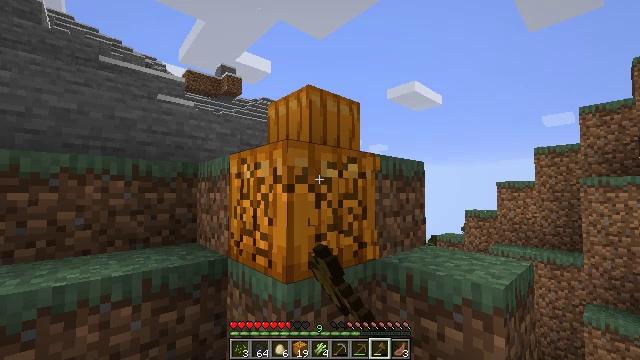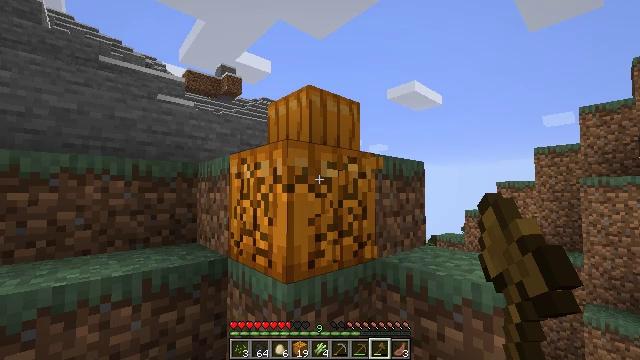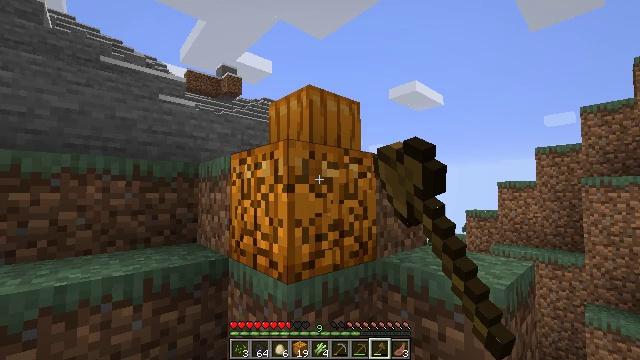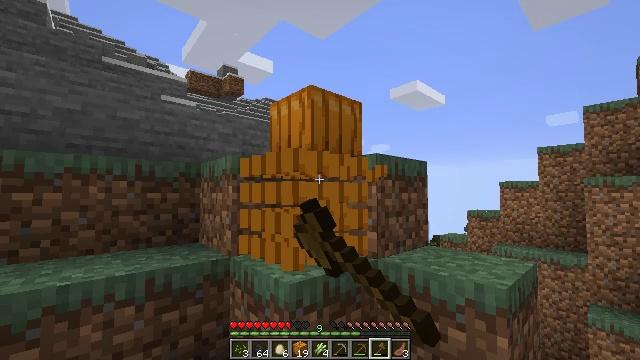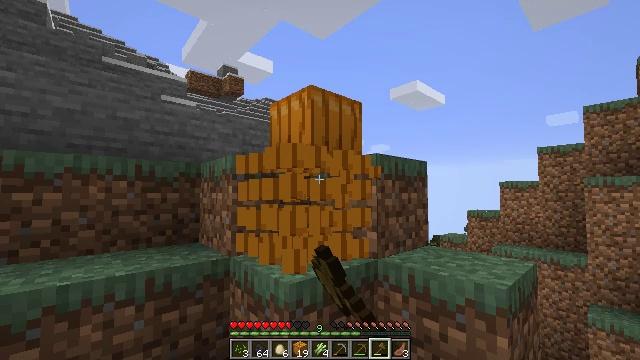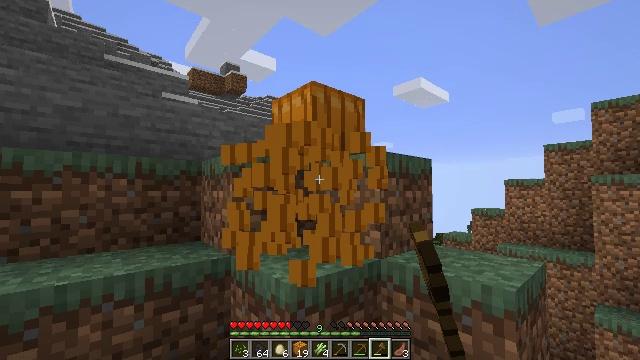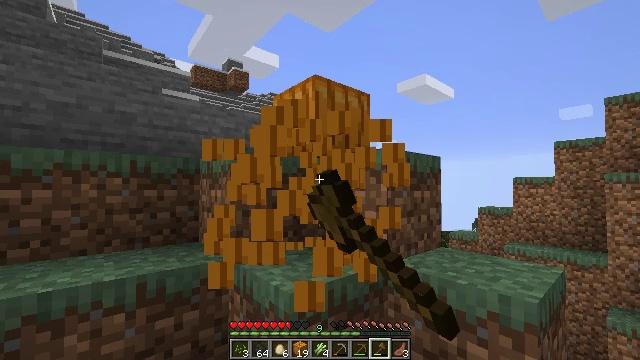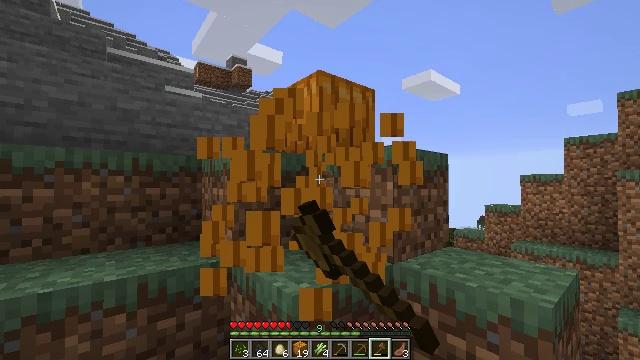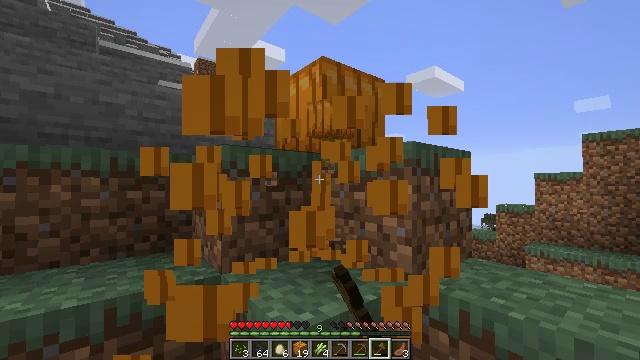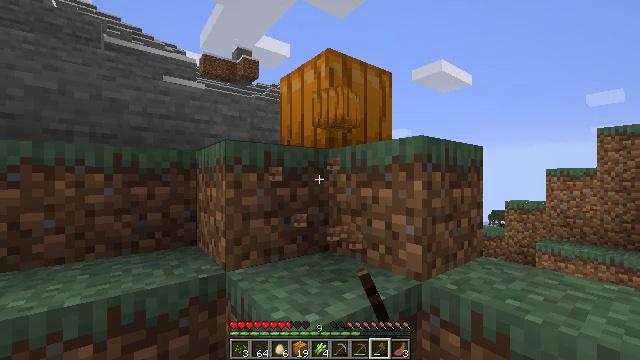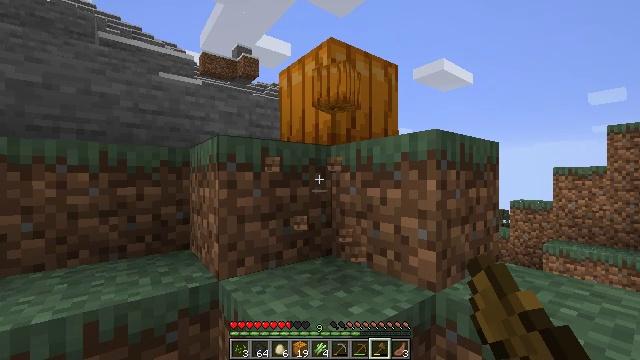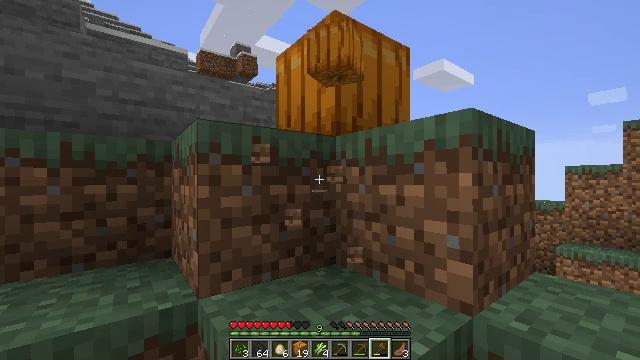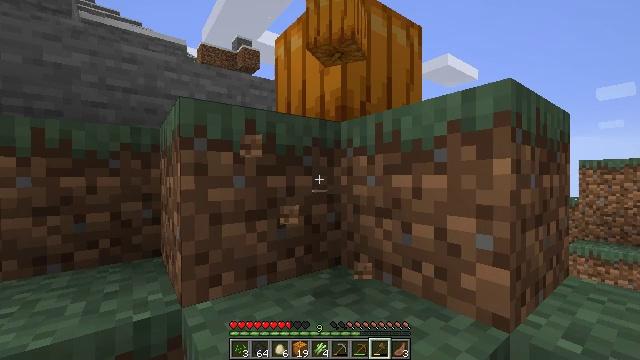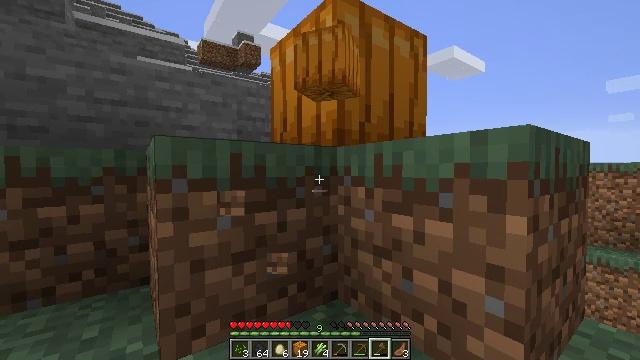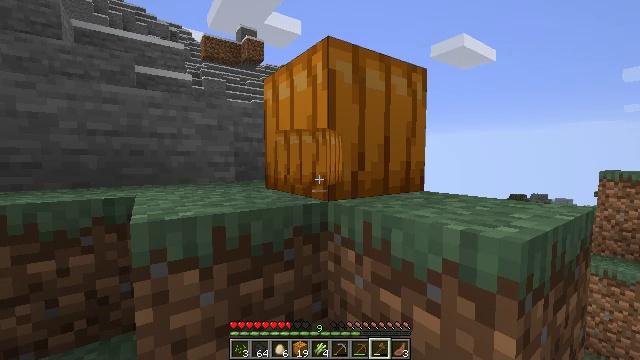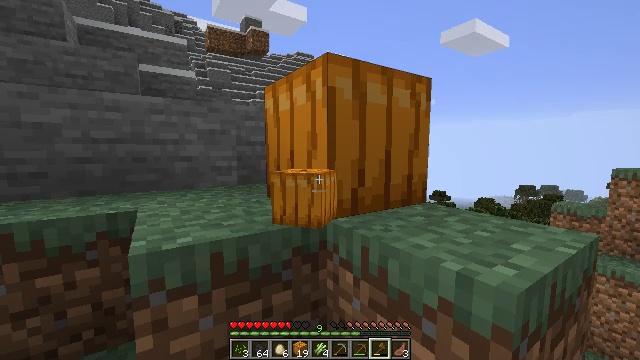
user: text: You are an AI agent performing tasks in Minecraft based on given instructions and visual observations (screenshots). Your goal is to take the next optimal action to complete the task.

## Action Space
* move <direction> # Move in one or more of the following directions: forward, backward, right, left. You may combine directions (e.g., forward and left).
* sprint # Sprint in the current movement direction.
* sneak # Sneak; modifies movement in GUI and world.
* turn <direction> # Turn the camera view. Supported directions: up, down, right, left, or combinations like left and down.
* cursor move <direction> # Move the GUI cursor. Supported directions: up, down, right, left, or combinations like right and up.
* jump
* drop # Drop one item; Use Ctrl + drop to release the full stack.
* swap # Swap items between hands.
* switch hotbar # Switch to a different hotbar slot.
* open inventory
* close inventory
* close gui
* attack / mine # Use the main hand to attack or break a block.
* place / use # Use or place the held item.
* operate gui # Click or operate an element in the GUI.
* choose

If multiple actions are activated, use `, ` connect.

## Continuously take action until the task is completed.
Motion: motion action
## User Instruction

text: Attack the pumpkin to gather it.
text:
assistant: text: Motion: attack / mine
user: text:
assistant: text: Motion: attack / mine
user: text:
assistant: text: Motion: attack / mine
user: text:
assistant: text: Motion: attack / mine
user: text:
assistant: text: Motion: move forward, attack / mine
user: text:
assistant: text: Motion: move forward, attack / mine
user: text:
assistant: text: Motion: move forward, attack / mine
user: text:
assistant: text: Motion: move forward, attack / mine
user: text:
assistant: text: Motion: move forward, turn left, attack / mine
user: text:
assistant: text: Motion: move forward
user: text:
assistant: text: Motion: move forward
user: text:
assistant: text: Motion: move forward
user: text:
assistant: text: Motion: move forward, turn down, jump
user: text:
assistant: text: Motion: move forward, turn left and down, jump
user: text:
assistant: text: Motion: move forward, turn left and down, jump
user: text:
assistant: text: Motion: move forward, turn down, jump
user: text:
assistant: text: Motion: move forward, jump
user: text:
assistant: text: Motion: move forward, jump
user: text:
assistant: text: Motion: move forward
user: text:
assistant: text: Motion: turn down, attack / mine
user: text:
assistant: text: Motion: attack / mine
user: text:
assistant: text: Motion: attack / mine
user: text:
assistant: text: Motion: attack / mine
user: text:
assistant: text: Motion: attack / mine
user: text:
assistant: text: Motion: attack / mine
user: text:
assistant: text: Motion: attack / mine
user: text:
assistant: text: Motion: attack / mine
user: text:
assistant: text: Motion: attack / mine
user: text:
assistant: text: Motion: attack / mine
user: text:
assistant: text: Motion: attack / mine